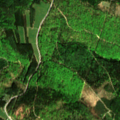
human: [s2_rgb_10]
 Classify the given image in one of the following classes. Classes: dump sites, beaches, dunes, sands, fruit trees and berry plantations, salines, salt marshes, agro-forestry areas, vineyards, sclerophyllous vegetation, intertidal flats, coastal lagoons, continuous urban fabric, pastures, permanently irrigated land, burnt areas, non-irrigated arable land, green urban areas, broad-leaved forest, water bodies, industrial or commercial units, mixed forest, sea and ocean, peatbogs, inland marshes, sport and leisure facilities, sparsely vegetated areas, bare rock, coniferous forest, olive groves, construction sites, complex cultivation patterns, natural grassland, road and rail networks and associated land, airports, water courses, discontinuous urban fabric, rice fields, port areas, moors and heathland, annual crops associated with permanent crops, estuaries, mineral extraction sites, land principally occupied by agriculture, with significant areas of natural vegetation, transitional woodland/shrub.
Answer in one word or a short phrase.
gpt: broad-leaved forest, coniferous forest, mixed forest